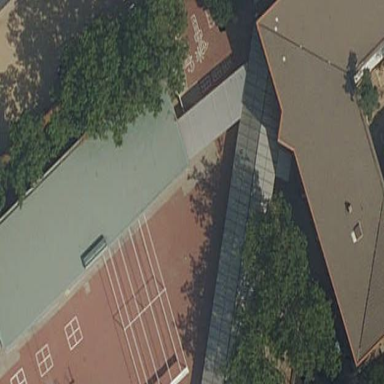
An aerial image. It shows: School building.